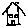
Label: house